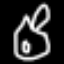
Label: frog